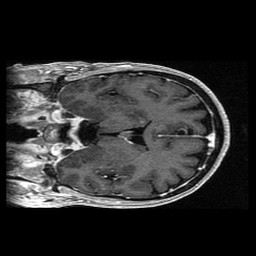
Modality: FLAIR
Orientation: coronal
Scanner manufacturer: ge
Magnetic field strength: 1.5 T
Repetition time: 0.008488 s
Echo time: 0.00314 s